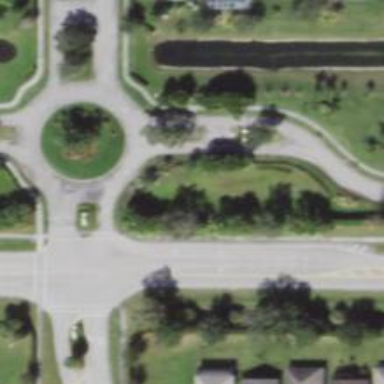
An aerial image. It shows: Unmarked crossing on the road.